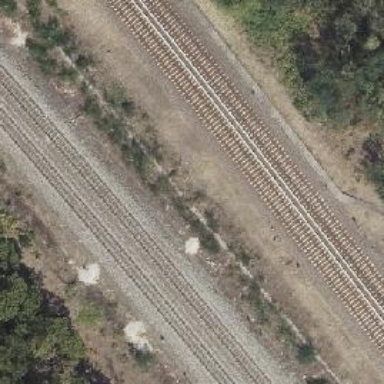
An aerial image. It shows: Railway signal.